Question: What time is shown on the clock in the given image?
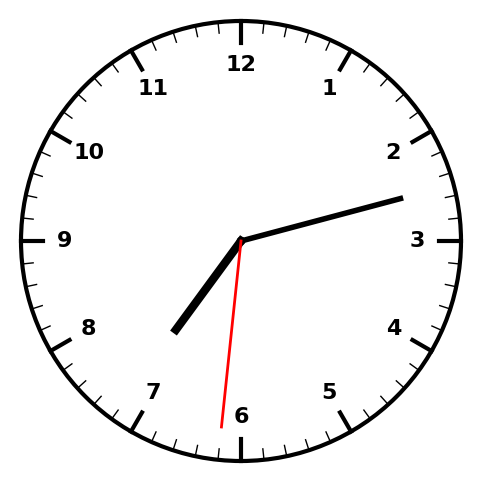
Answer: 07:12:31